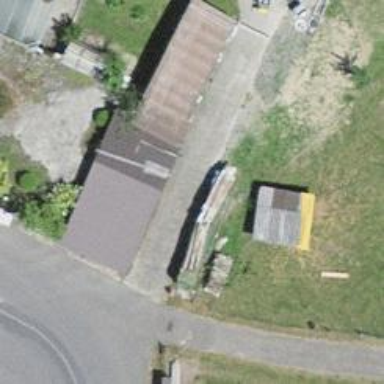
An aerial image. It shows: Shed building.